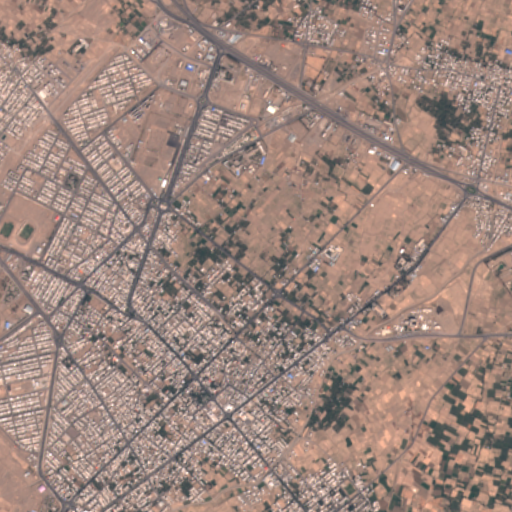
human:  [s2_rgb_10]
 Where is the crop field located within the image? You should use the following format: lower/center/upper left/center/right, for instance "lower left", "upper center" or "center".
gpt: The crop field is located in the upper right of the image.
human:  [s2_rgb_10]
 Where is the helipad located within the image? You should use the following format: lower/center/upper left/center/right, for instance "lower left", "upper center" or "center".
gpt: The helipad is located in the center right of the image.
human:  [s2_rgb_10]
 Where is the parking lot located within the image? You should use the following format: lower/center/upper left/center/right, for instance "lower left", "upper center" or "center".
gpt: The parking lot is located in the lower center of the image.
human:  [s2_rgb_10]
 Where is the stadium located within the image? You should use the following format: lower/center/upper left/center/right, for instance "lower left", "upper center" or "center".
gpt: The stadium is located in the center left of the image.
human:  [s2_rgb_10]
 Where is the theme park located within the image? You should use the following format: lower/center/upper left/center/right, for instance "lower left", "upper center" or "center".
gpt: The theme park is located in the center left of the image.
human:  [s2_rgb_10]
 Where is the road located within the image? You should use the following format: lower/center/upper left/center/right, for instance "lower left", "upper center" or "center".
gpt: There is no road in the image.